Interaction volume radius: 10 \u00c5
Interaction volume height: 15 \u00c5
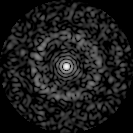
Disorder parameter: 0.8441